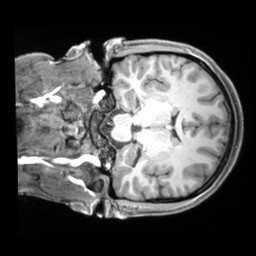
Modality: T1w
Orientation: coronal
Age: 24
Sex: female
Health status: ill
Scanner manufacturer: siemens
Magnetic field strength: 3 T
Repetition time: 2.2 s
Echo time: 0.00218 s